Question: We have been using KML to allow clients to upload Layers to a Google Maps based App. We are trying to replace KML with geoJSON, and all is fine with the exception of styles.
The style definitions in the KML files do not get included in the conveted geoJSON file (we have used a number of converters, but the one we are working with mainly is <URL>
As you can see in the KML below, there is a style block there (purple box), but this just gets excluded from any generated geoJSON.
Does anyone know of a converter, or way of converting KML to geoJSON, that retains the style?
Thanks
Jason

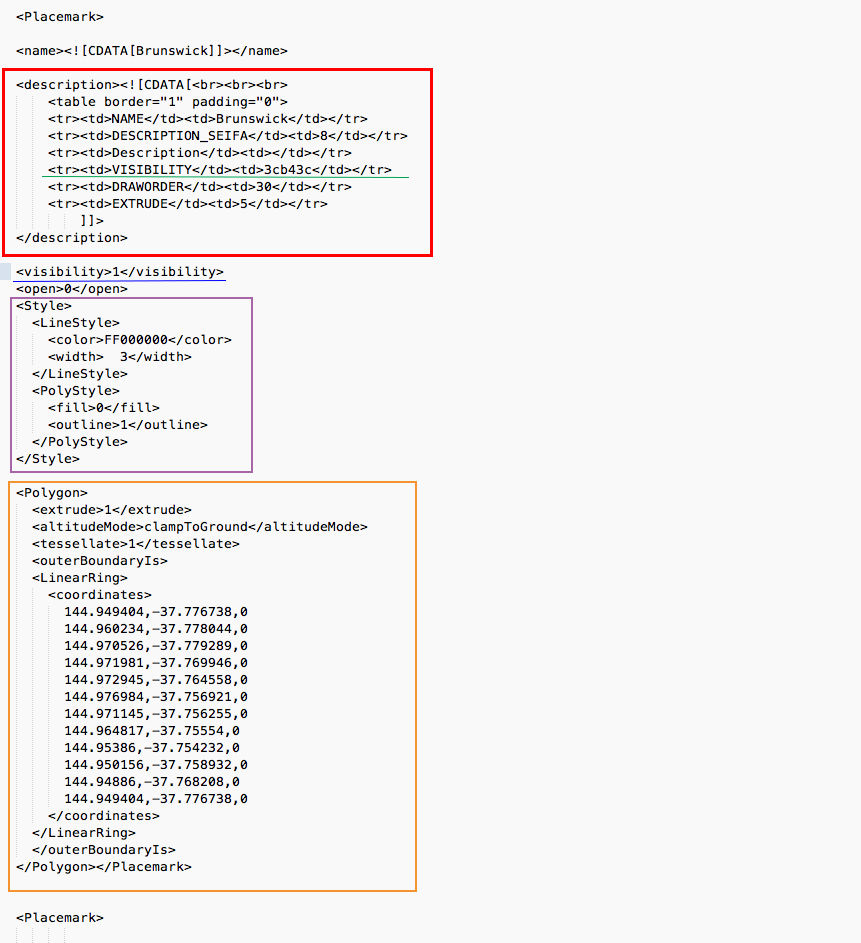
Answer: In the end, I found that (<URL> actually does convert the KML '<style>' node contents into the resulting geoJSON.
All the online tools seem to use on the server side, which ignores the '<style>' as it isn't semantic, but toGeoJson has a go at it and so far does a good job.
I could then just access those properties, after the geoJSON was loaded, to apply the styles.